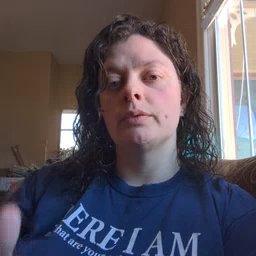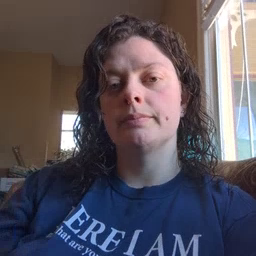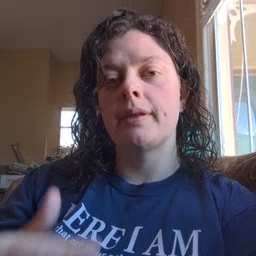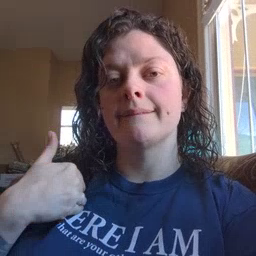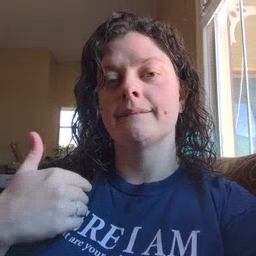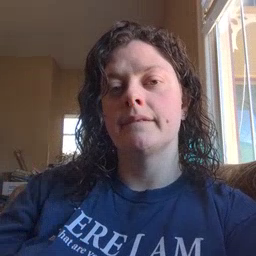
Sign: have